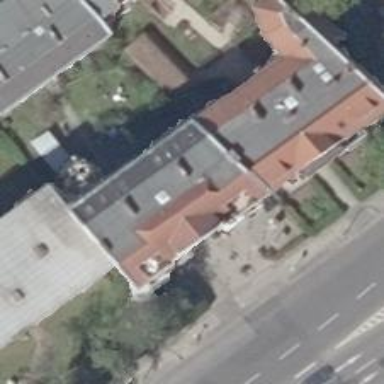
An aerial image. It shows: Pub.